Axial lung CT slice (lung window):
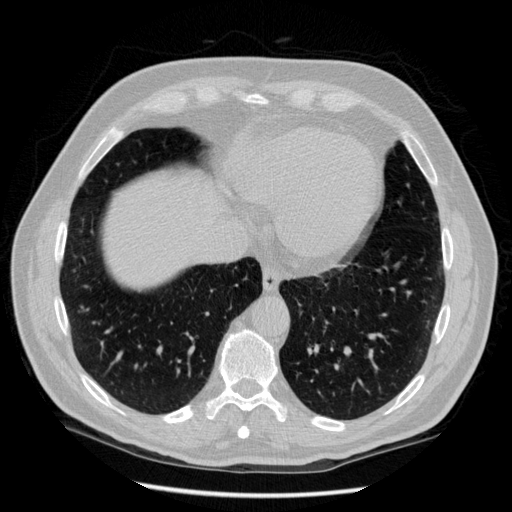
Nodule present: no